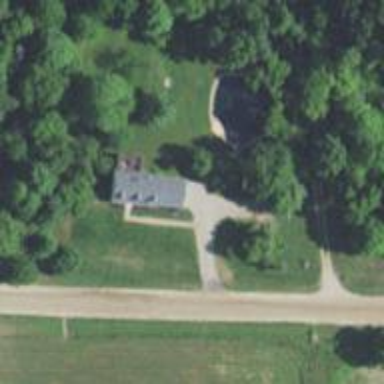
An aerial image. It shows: Driveway.